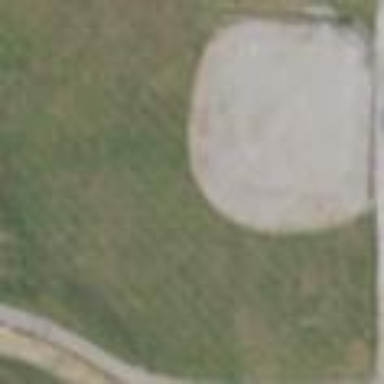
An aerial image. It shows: Softball pitch for baseball enthusiasts.